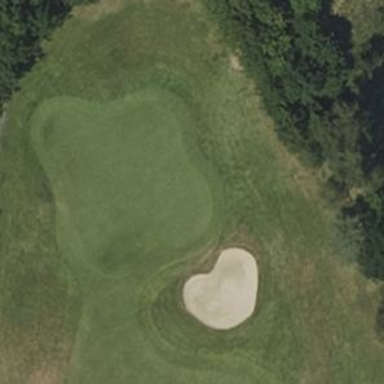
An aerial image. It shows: Golf hole.